Milling tool wear sample.
Tool blade image: 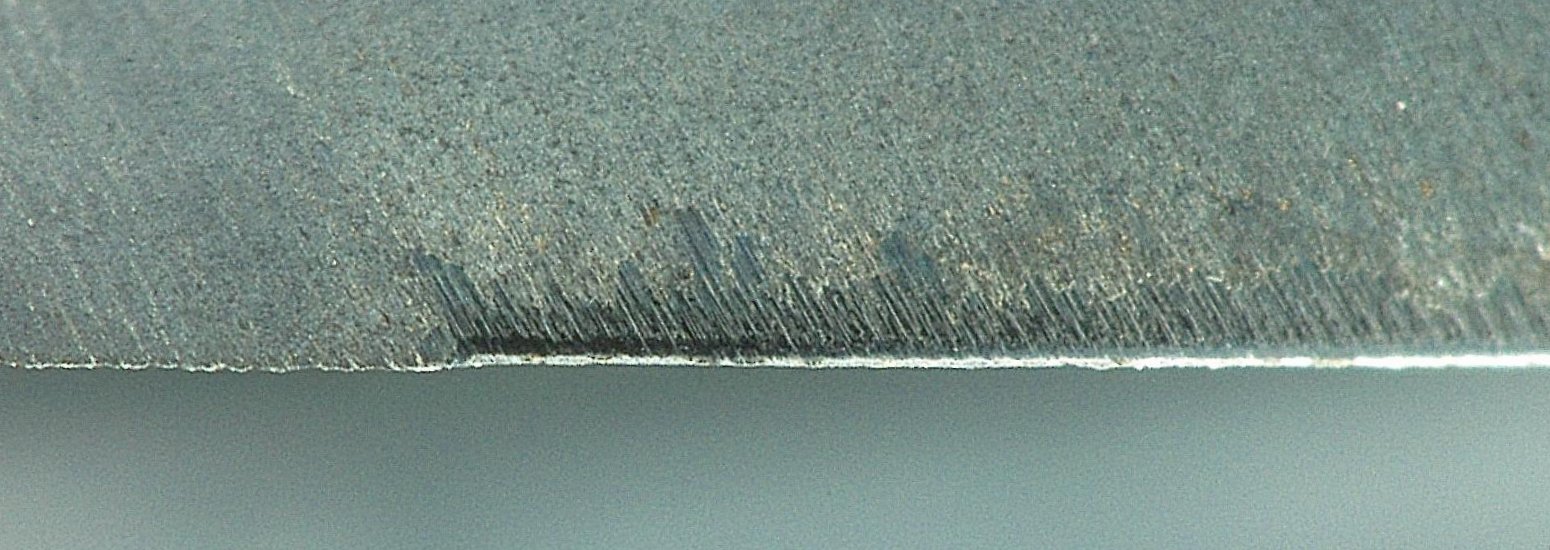
Chip image: 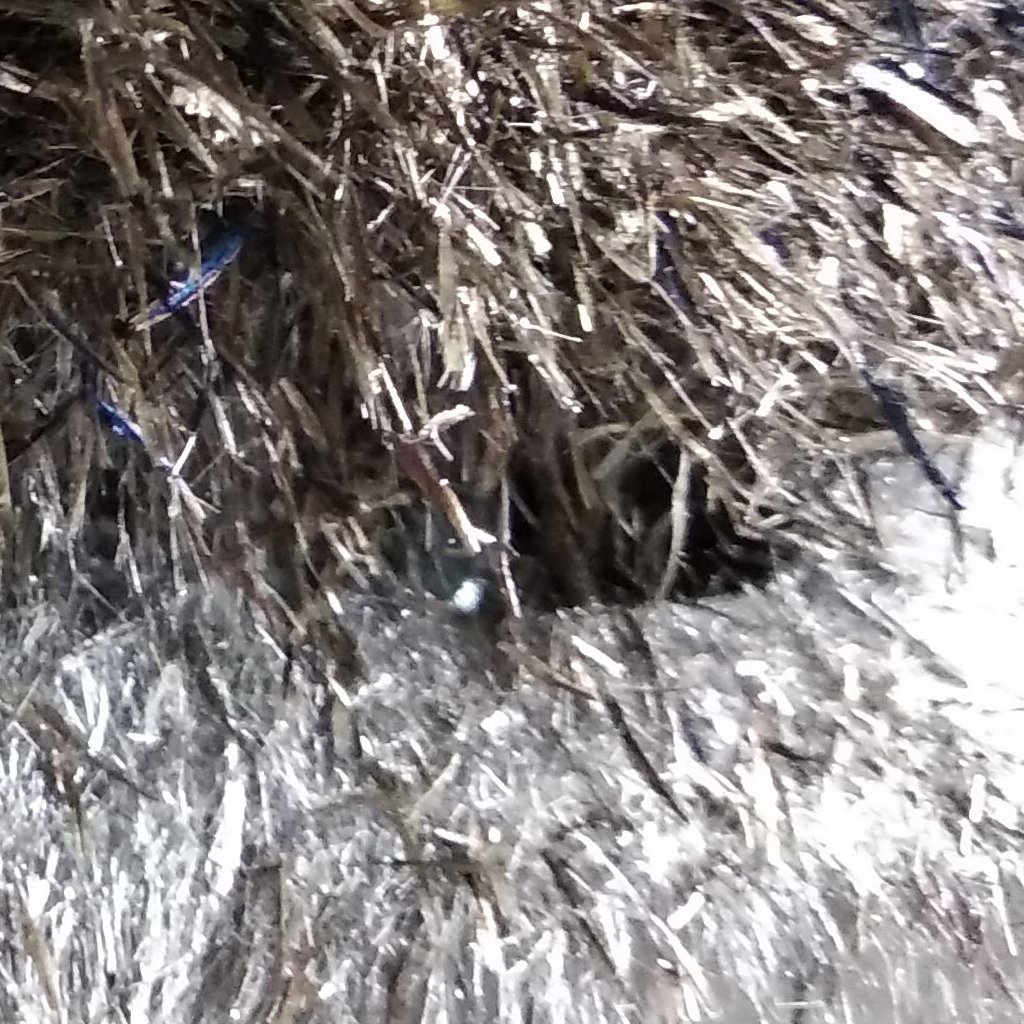
Workpiece image: 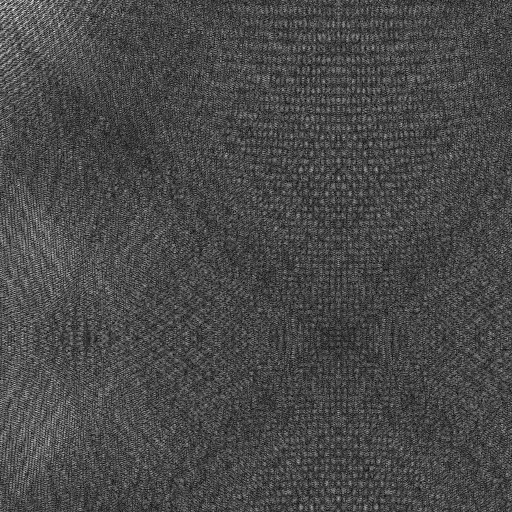
Tool wear state: sharp
Gaps: 8.2
Flank wear: 45.7
Overhang: 7.51
Force-signal Mel-spectrograms (X, Y, Z axes): 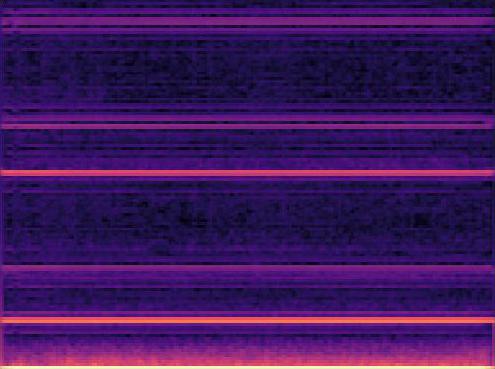 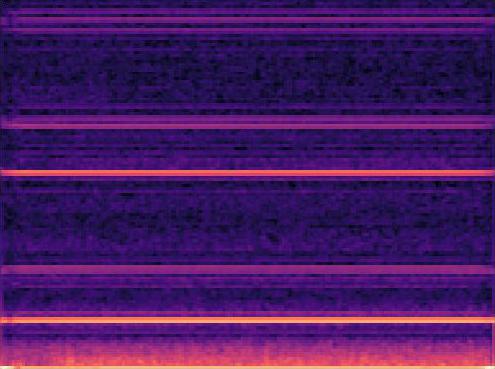 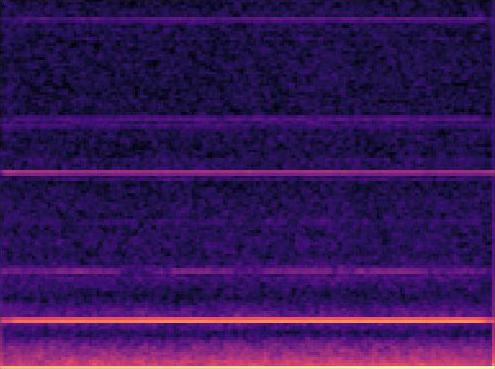
Force-signal scalograms (X, Y, Z axes): 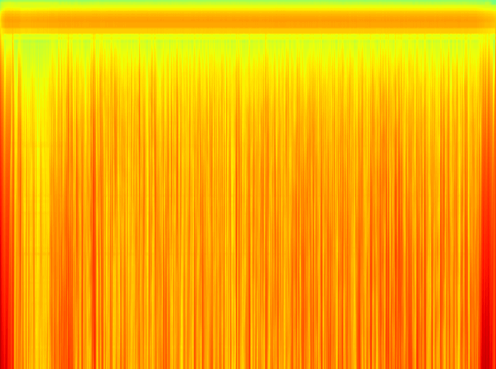 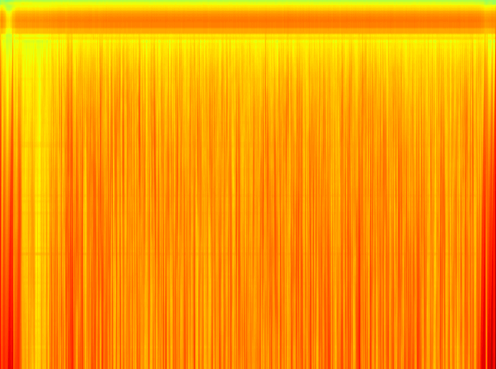 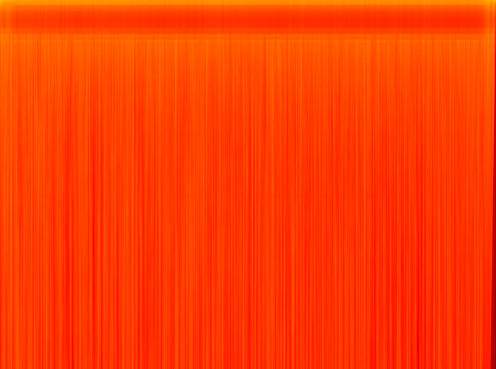
Force phase: initial_break_in_wear